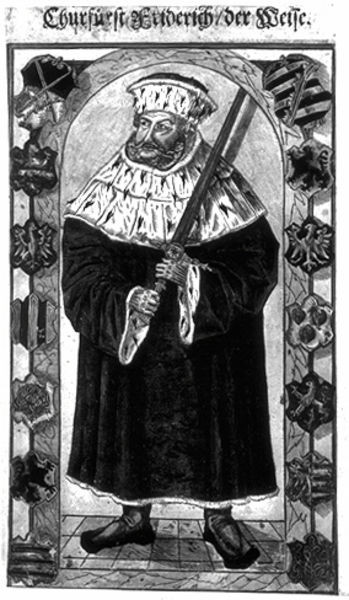
Titel: Bildnis des Kurfürsten Friedrich III von Sachsen, dem Weisen
Künstler: Lucas d.Ä. Cranach
Institution: (Seriendruck)
Schlagwörter: adler, hand, mann, schatten, umhang, vogel, weiß, grau, handschuhe, hut, licht, nase, schwarz, säulen, blick, ornament, bart, kappe, mütze, richter, augen, halten, hermelin, kragen, pelz, rahmen, samt, stehen, vollbart, ärmel, bildnis, herr, hände, portrait, porträt, kirche, boden, figur, gewand, mantel, stehend, adel, krone, füße, schrift, bogen, schuhe, schwer, grafik, graphik, rand, friedrich, krieg, bischof, kaiser, könig, inschrift, ornamente, streifen, tor, fussboden, buch, druck, radierung, stich, seite, fliesen, illustration, schwert, schwerter, text, überschrift, herrscher, nerz, kachel, ritter, rüstung, sieg, buchseite, wappen, löwen, löwe, macht, weise, der, insignien, zepter, kurfürst, gefliest, chrift, ermelins, steend, churfürst, der weise, heinrich der weise, churfürst friedrich der weise